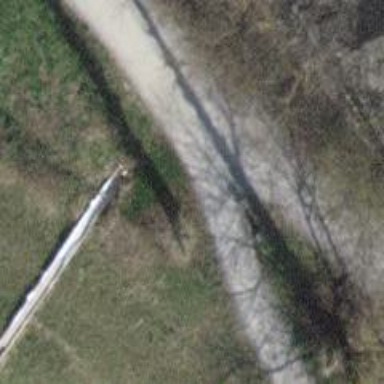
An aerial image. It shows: Compacted path road.